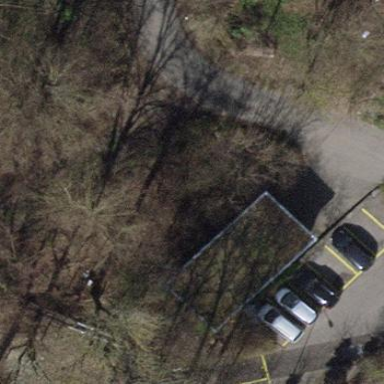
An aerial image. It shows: Garage building.